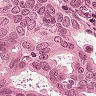
Metastatic tissue present: yes